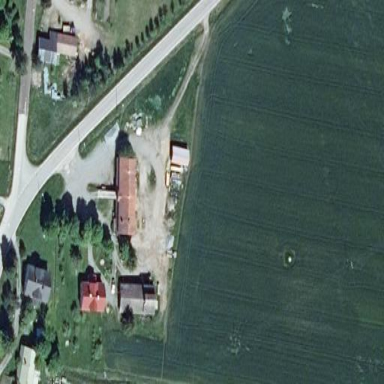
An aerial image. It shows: Farmyard in rural farm setting.